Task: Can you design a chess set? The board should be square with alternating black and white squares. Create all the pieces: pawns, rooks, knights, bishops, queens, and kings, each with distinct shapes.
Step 978:
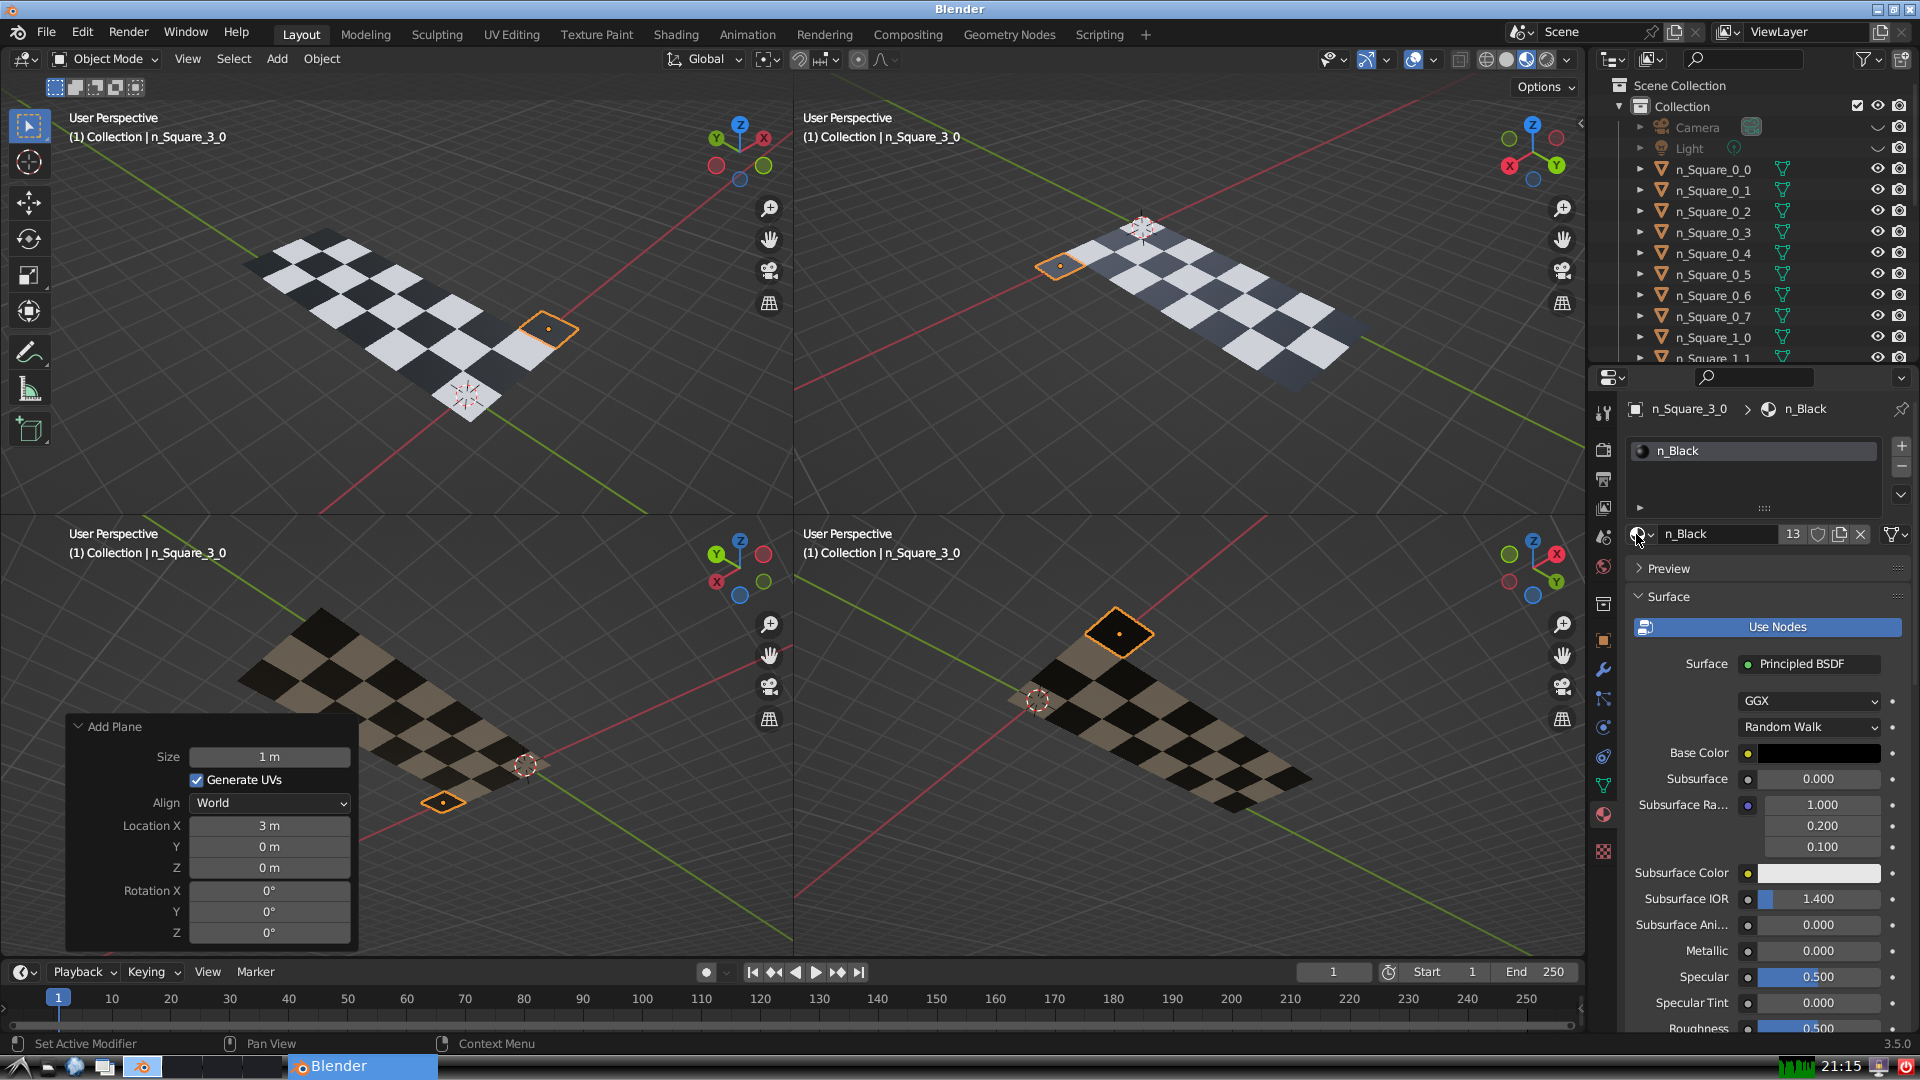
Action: {"mouse_move": [278, 58]}